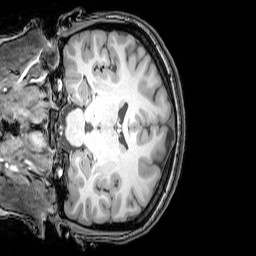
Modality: T1w
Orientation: coronal
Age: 22
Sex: female
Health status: healthy
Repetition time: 0.081 s
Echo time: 0.037 s